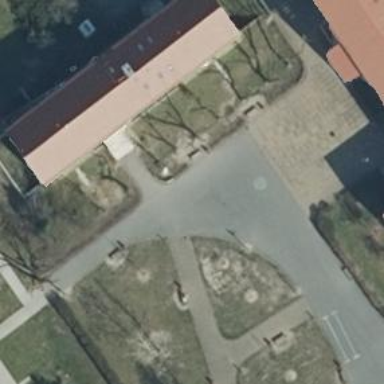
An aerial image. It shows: School building.